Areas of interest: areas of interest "Fitness Center"
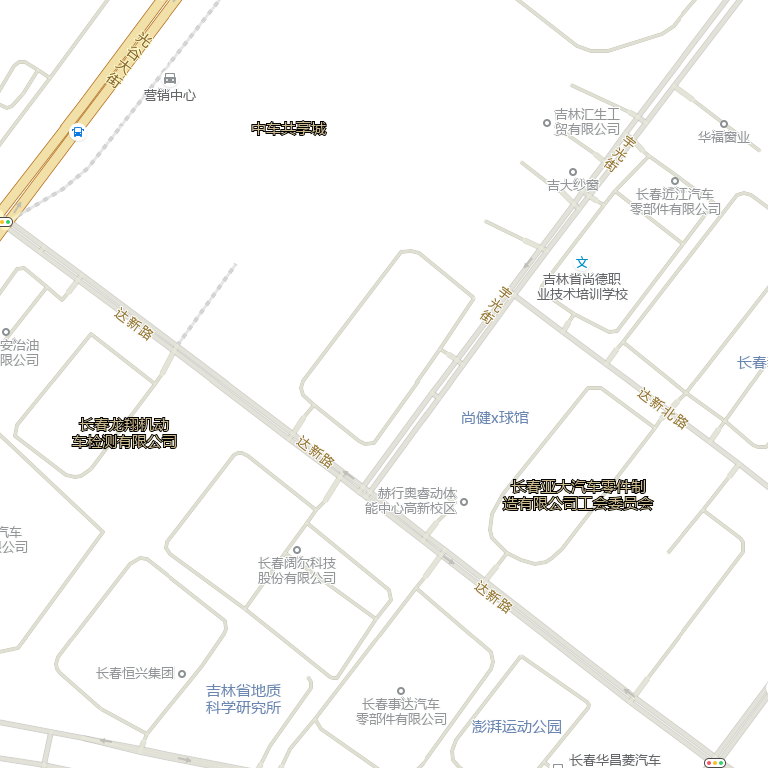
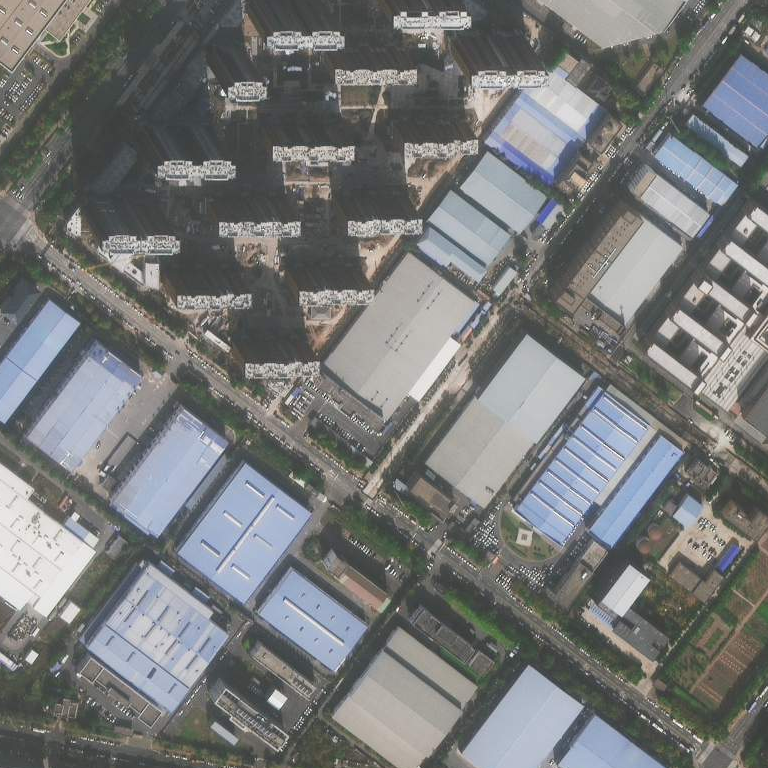